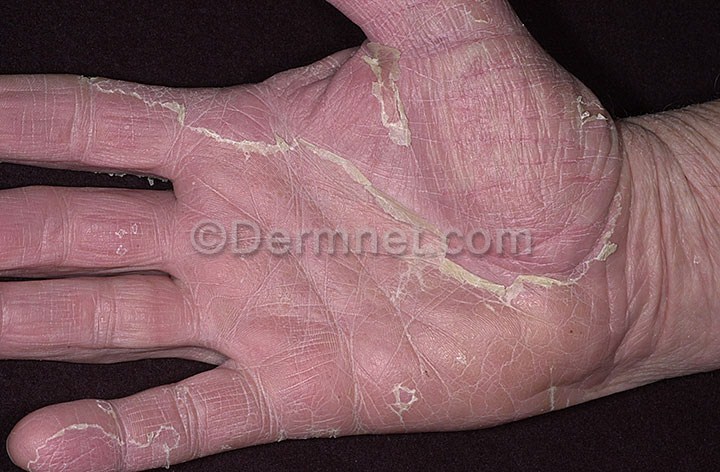
Disease: Eczema Photos